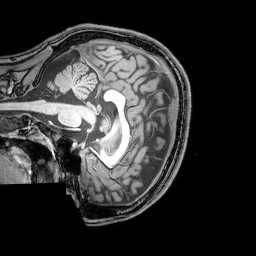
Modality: T1w
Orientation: sagittal
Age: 21
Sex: male
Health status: healthy
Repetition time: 0.081 s
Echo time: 0.037 s